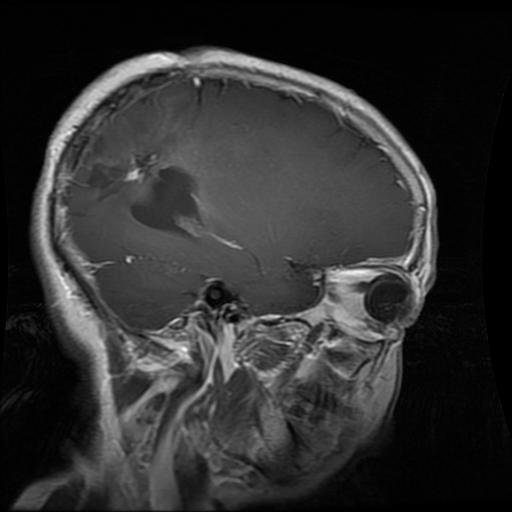
Label: glioma